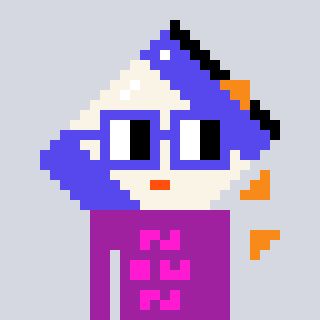
a pixel art character with square blue glasses, a chips-shaped head and a magenta-colored body on a cool background